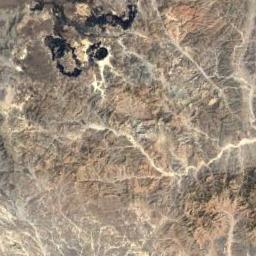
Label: mountain